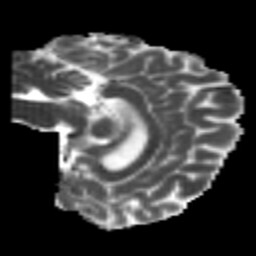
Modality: MD
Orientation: sagittal
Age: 21
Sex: female
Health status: healthy
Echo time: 0.074 s